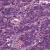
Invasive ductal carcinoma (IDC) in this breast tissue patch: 0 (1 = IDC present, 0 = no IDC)